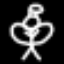
Label: angel